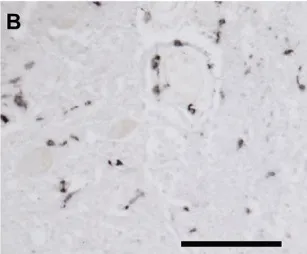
Immunohistochemical staining for microglia. (B) Spinal cord stained for CD163. CD163 is expressed by resident perivascular macrophages, which are normally present, but also by macrophages derived from circulating monocytes. Bar = 100 microns for (A,B). Inset is photographed at three times greater magnification in a stack spanning the thickness of the tissue at 0.25-micron intervals. The "Deep Focus" feature of Neurolucida 360 (MBF Bioscience) was used to combine the best focused objects from each layer of the stack into a single layer.
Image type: pathology (immunostaining)